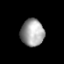
Tissue: prostate
Cell type: T cells
Senescence score: 0.725
Nuclear area (px): 624
Mean DAPI intensity: 159.582